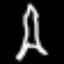
Label: The Eiffel Tower